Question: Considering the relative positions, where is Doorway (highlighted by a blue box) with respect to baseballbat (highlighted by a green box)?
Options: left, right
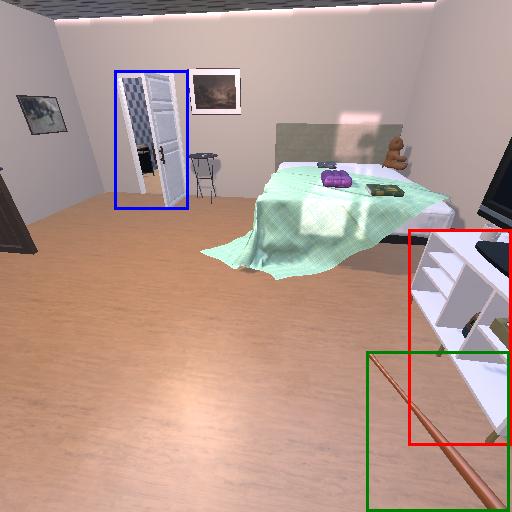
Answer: left